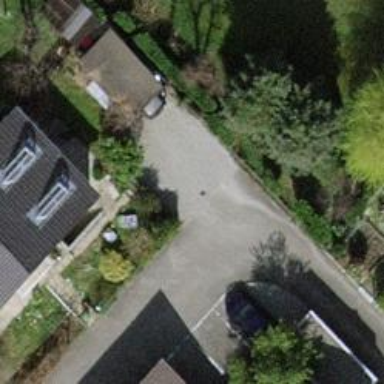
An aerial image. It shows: Residential road.